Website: home-depot
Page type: customer-info-address
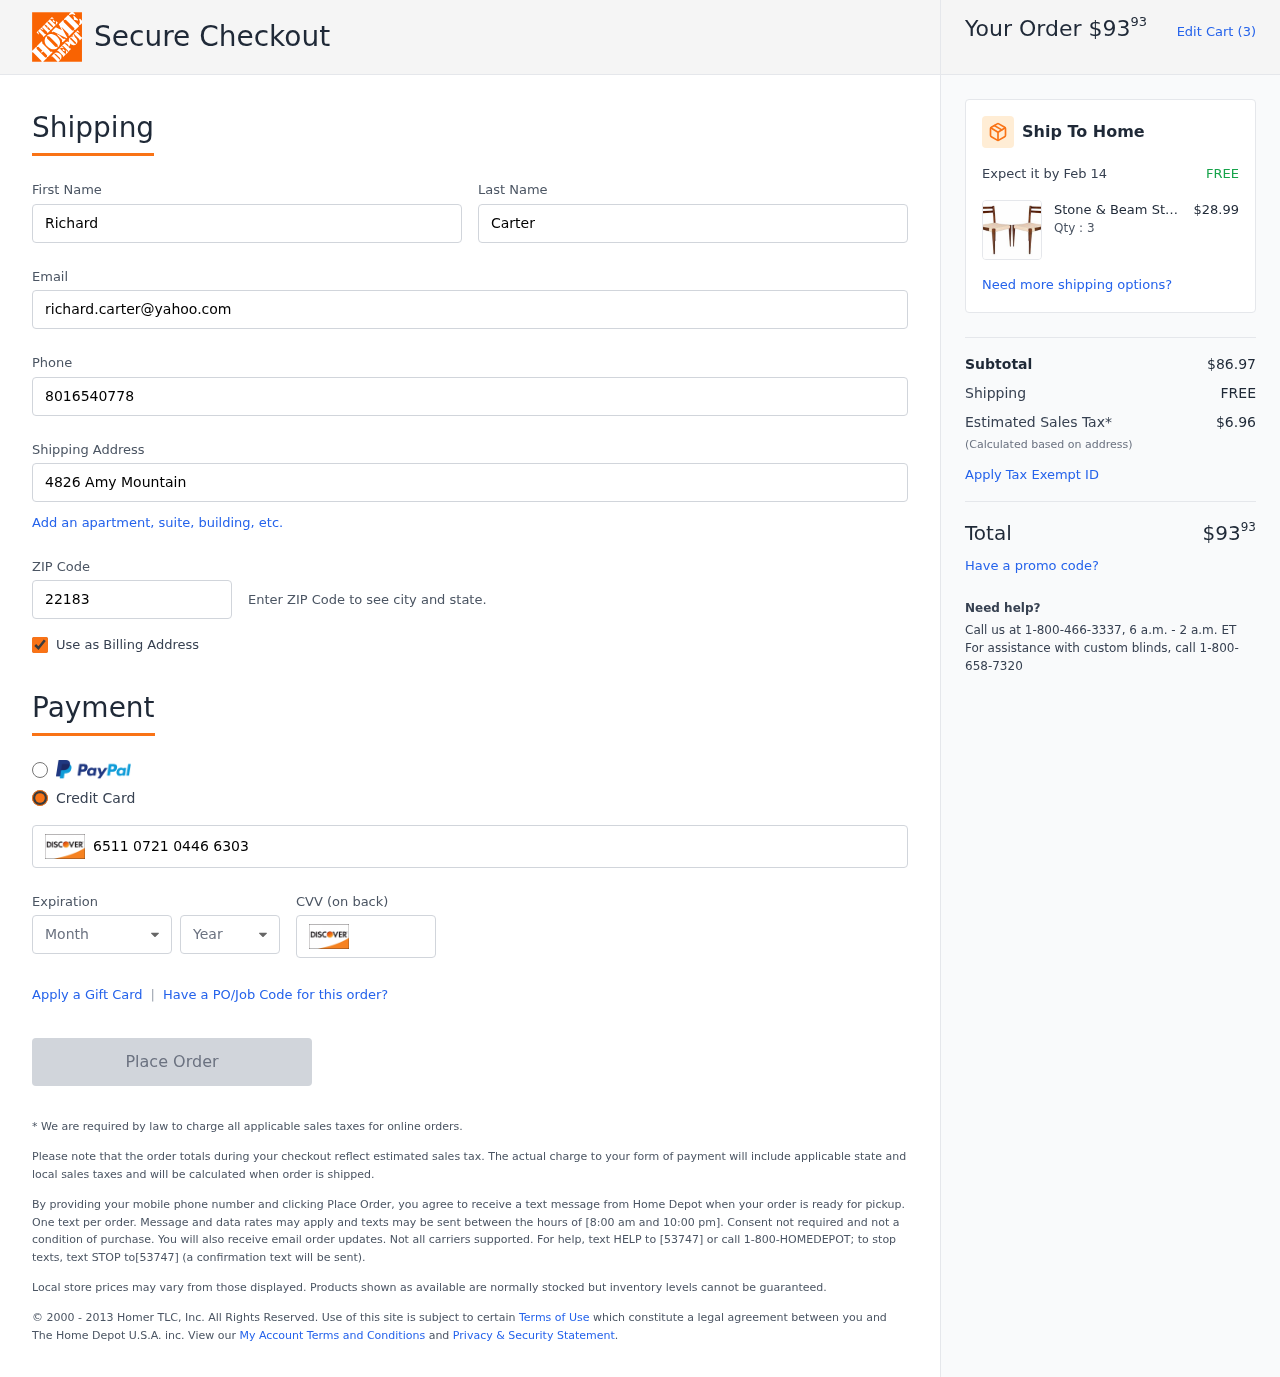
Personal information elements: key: PII_CARD_CVV
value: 448
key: PII_CARD_EXPIRY_MONTH
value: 03
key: PII_CARD_EXPIRY_YEAR
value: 30
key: PII_CARD_NUMBER
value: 6511 0721 0446 6303
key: PII_EMAIL
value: richard.carter@yahoo.com
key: PII_FIRSTNAME
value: Richard
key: PII_LASTNAME
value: Carter
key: PII_PHONE
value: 8016540778
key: PII_POSTCODE
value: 22183
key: PII_STREET
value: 4826 Amy Mountain
Product elements: key: PRODUCT1_BRAND
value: Stone & Beam
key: PRODUCT1_NAME
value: Stone & Beam Jane Wood-Framed Classic Woven Dining Chair, 34" H, Set of 2, Brown
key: PRODUCT1_PRICE
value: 28.99
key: PRODUCT1_QUANTITY
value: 3
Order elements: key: ORDER_TOTAL
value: $9393
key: ORDER_NUM_ITEMS
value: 3
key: ORDER_DELIVERY_DATE
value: Feb 14
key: ORDER_SUBTOTAL
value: $86.97
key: ORDER_SHIPPING_COST
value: FREE
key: ORDER_TAX
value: $6.96